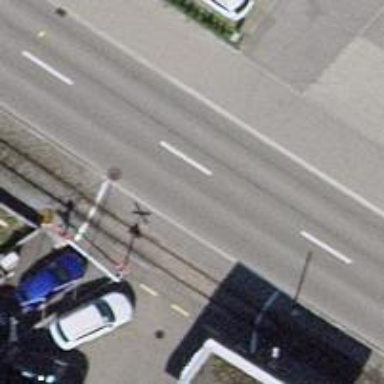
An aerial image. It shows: Level crossing with lights and barriers.